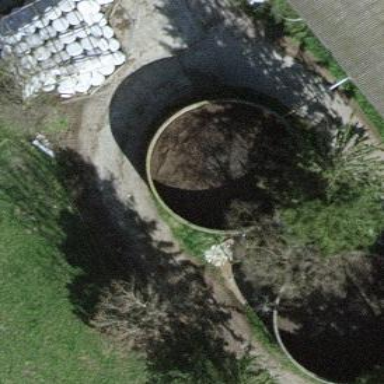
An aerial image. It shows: Storage tank which is man-made.